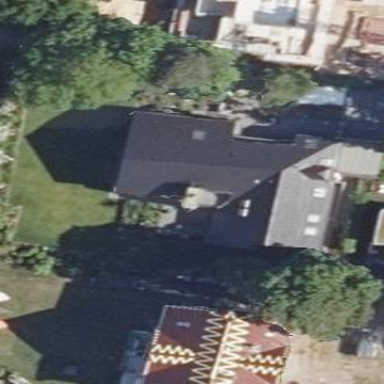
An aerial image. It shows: Detached building.